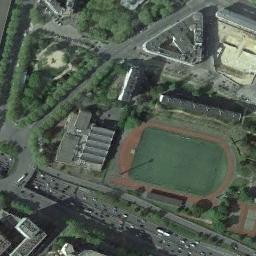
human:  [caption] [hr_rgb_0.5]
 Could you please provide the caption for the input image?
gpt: Many cars are on the road beside the ground track field .

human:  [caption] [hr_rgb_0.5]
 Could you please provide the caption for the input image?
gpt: The ground track field is surrounded by some high-rise buildings .

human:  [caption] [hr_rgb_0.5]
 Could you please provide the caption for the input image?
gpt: The track and field is built in the middle of the residential area, Next to the lawn and surrounded by a lot of vegetation .

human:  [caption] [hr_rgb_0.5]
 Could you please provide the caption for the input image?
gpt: Next to the track are houses .

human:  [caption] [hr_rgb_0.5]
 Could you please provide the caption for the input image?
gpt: A ground track field with a red track beside a road .